Aerial crown-view tile of a tropical tree (Barro Colorado Island, Panama), acquired 20250217:
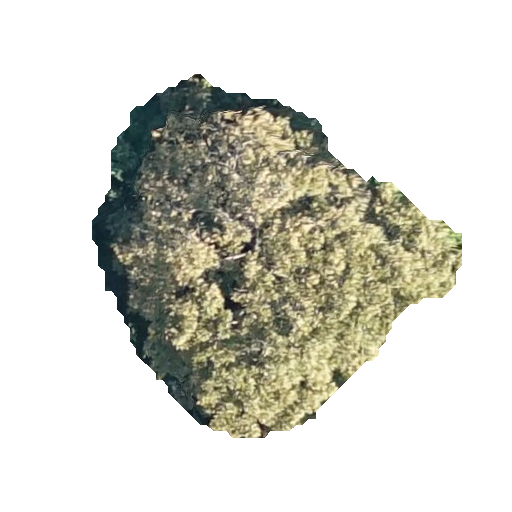
Species: Dipteryx oleifera
GBIF accepted scientific name: Dipteryx oleifera
Crown area: 123.951 m²